Question: I will like to create visual studio macros in c#. What am I doing now is to create the macros in a class library then execute them from vba. the problem is that I cannot debug the macros because I cannot step into the dll from vba.
Anyways I will like to create the macro in a console application for debuging purpuses. Once I know it works I will just place it on the dll.
Here is my code so far:
'''
class Program
{
static void Main( string[] args )
{
EnvDTE80.DTE2 MyDte;
MyDte = (EnvDTE80.DTE2)System.Runtime.InteropServices.Marshal.GetActiveObject( "VisualStudio.DTE.10.0" );
Console.WriteLine( "The Edition is " + MyDte.Edition );
Console.ReadLine( );
Console.Write( MyDte.ActiveDocument.Selection.Text );
Console.Read( );
}
}
'''
note I added the references that visual studio macros uses:

---
## Edit
Maybe I get an exception because I am trying to modify the document that I am currently debugging. If I could manage to get the dte of a second instance of visual studio document ( document that is not being debuged ) I might be able to solve this problem.
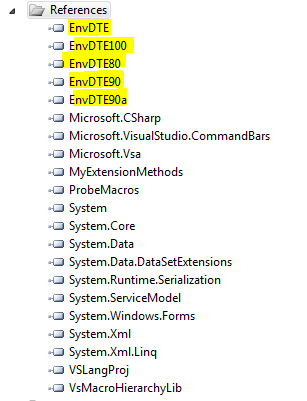
Answer: <URL> should enable you to create a visual studio macro in any programing language in any type of application. I am creating one in a wpf application using the ide class located on the link:
<URL>